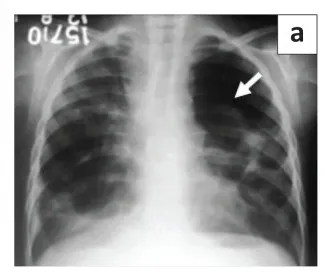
A 7-year-old boy with disseminated TB on antitubercular therapy. Chest radiography (CXR) (a) shows a loculated left pneumothorax (arrow) and cystic lucencies in both lungs.
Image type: radiology (x_ray)